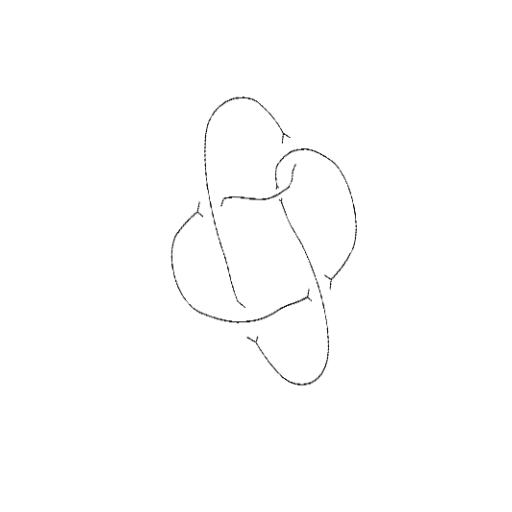
Crossing number: 5